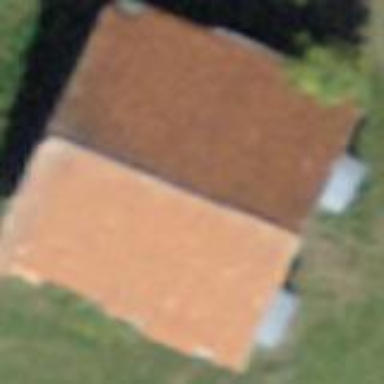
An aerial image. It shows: Barn.